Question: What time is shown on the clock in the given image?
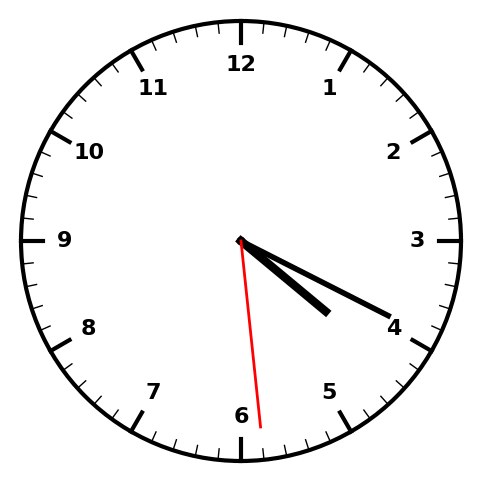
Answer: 04:19:29